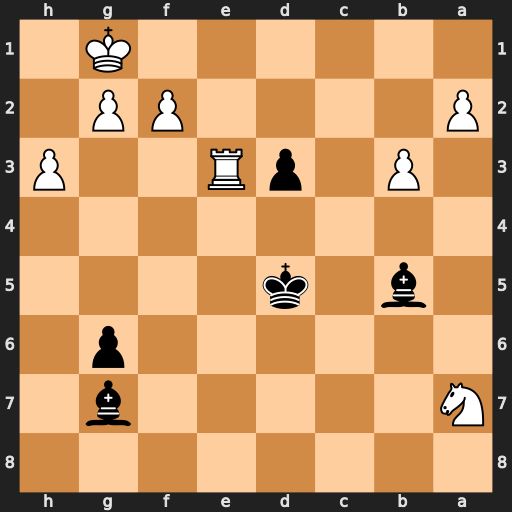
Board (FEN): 8/N5b1/6p1/1b1k4/8/1P1pR2P/P4PP1/6K1
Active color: b
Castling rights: -
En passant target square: -
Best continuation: d2 Nxb5 d1=Q+